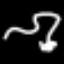
Label: frog